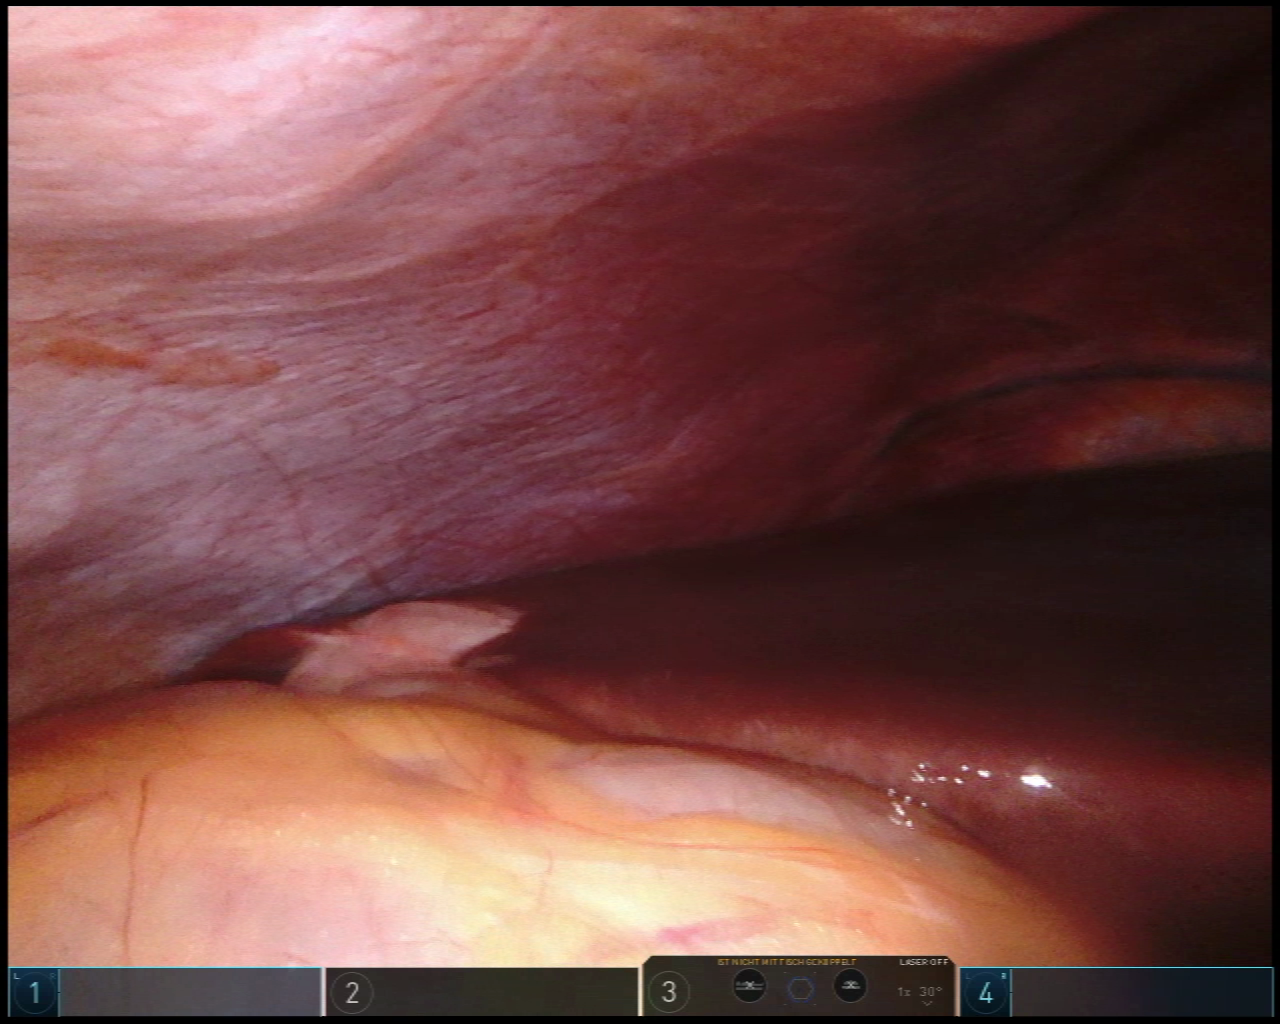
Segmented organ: liver
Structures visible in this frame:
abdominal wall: yes
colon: yes
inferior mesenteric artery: no
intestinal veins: no
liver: yes
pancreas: no
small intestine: no
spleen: no
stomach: no
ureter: no
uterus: no
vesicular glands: no